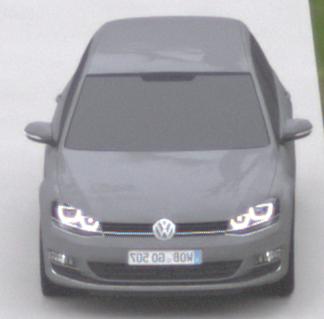
Make: VW
Model: Golf 1.2 TSI BMT
Detailed model: Golf (VII)
Model produced from: 2012/11
Model produced until: 2014/05
Doors: 3
Color: gray
Road condition: dry road
Daytime: midday
Contrast: low contrast